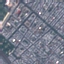
Land use / land cover class: Residential